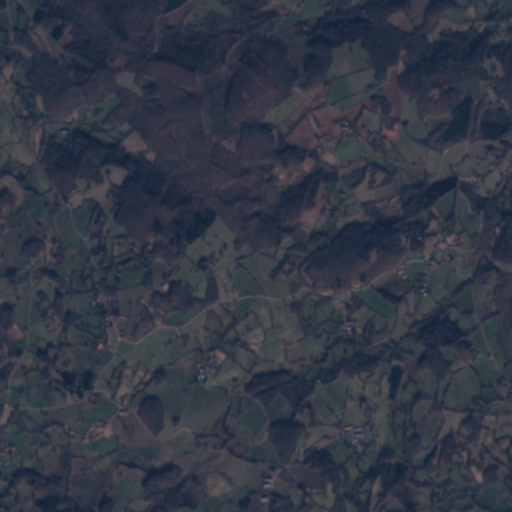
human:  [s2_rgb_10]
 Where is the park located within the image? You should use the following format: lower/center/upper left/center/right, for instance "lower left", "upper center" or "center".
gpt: The park is located in the center left of the image.
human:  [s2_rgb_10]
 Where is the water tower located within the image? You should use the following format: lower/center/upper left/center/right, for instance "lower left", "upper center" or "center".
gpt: The water tower is located in the center left of the image.
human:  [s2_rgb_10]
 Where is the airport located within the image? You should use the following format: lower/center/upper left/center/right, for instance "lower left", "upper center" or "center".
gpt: There is no airport in the image.